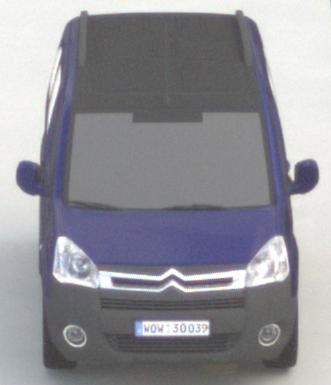
Make: Citroen
Model: Berlingo Kombi VTi 120
Detailed model: Berlingo (II) Kombi
Model produced from: 2009/12
Model produced until: 2012/03
Doors: 5
Color: blue
Road condition: dry road
Daytime: morning or afternoon
Contrast: low contrast